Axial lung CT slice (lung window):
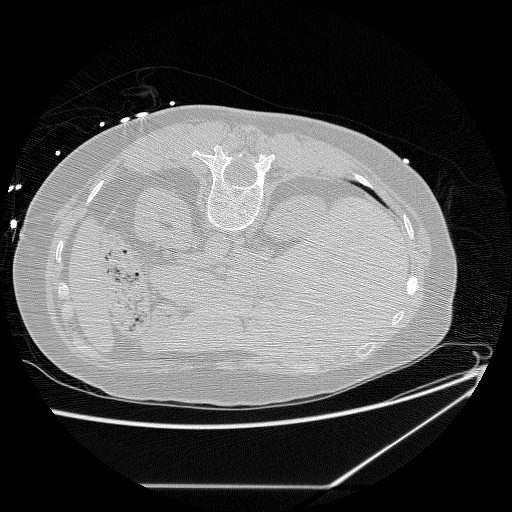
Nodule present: no